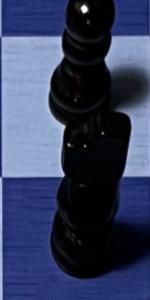
Label: Knight_Black